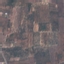
Land use / land cover: PermanentCrop